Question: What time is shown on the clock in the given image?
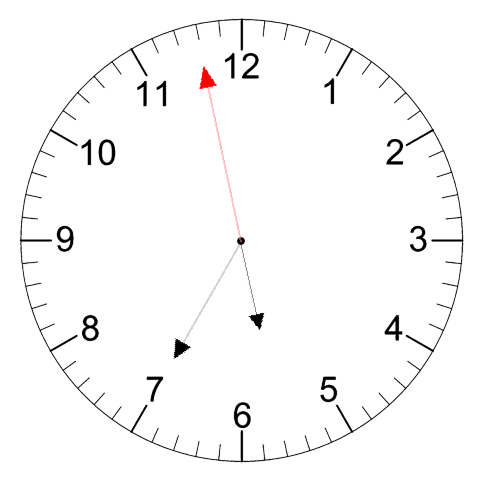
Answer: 05:34:58